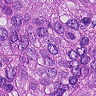
Metastatic tissue present: yes